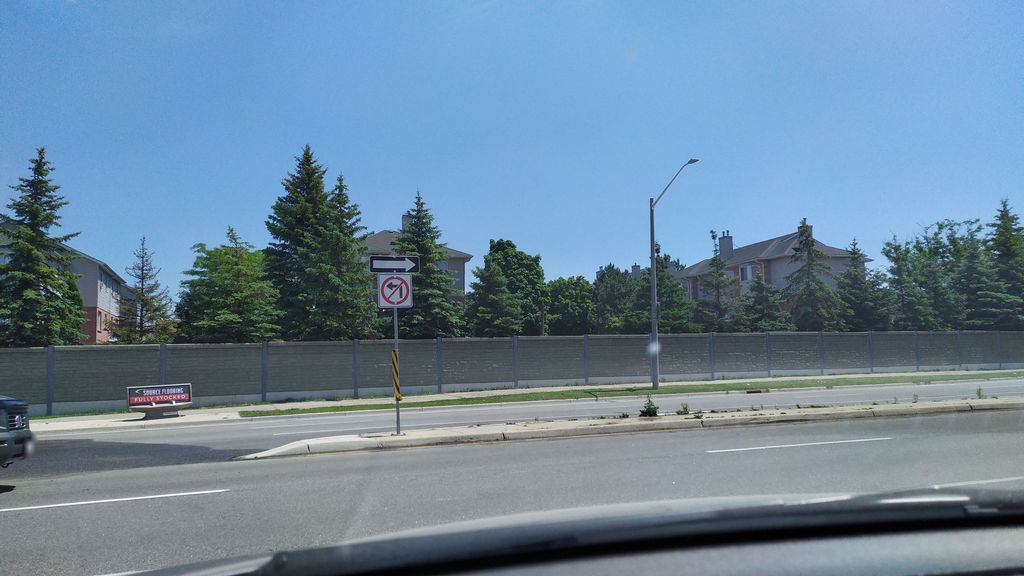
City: kitchener-waterloo